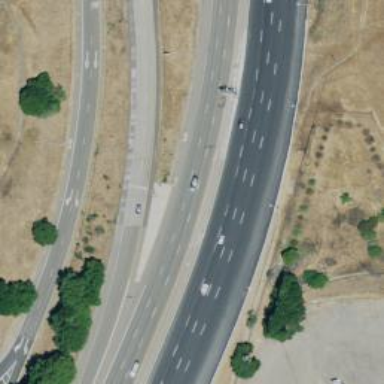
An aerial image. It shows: Motorway junction.